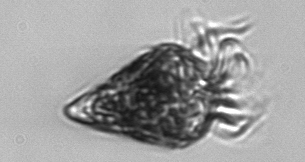
Label: Strombidium_wulffi